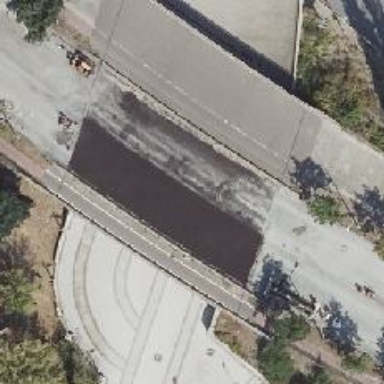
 featuring bridge. There is cycle track alongside the road."